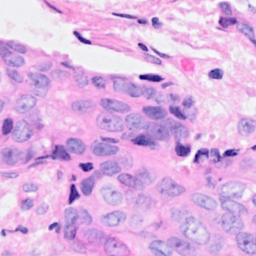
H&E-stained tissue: Breast